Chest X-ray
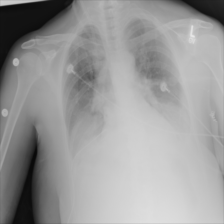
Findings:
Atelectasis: negative
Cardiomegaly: negative
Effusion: positive
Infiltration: negative
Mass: negative
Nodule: negative
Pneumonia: negative
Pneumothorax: negative
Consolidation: negative
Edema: negative
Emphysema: negative
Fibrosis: negative
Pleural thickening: negative
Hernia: negative